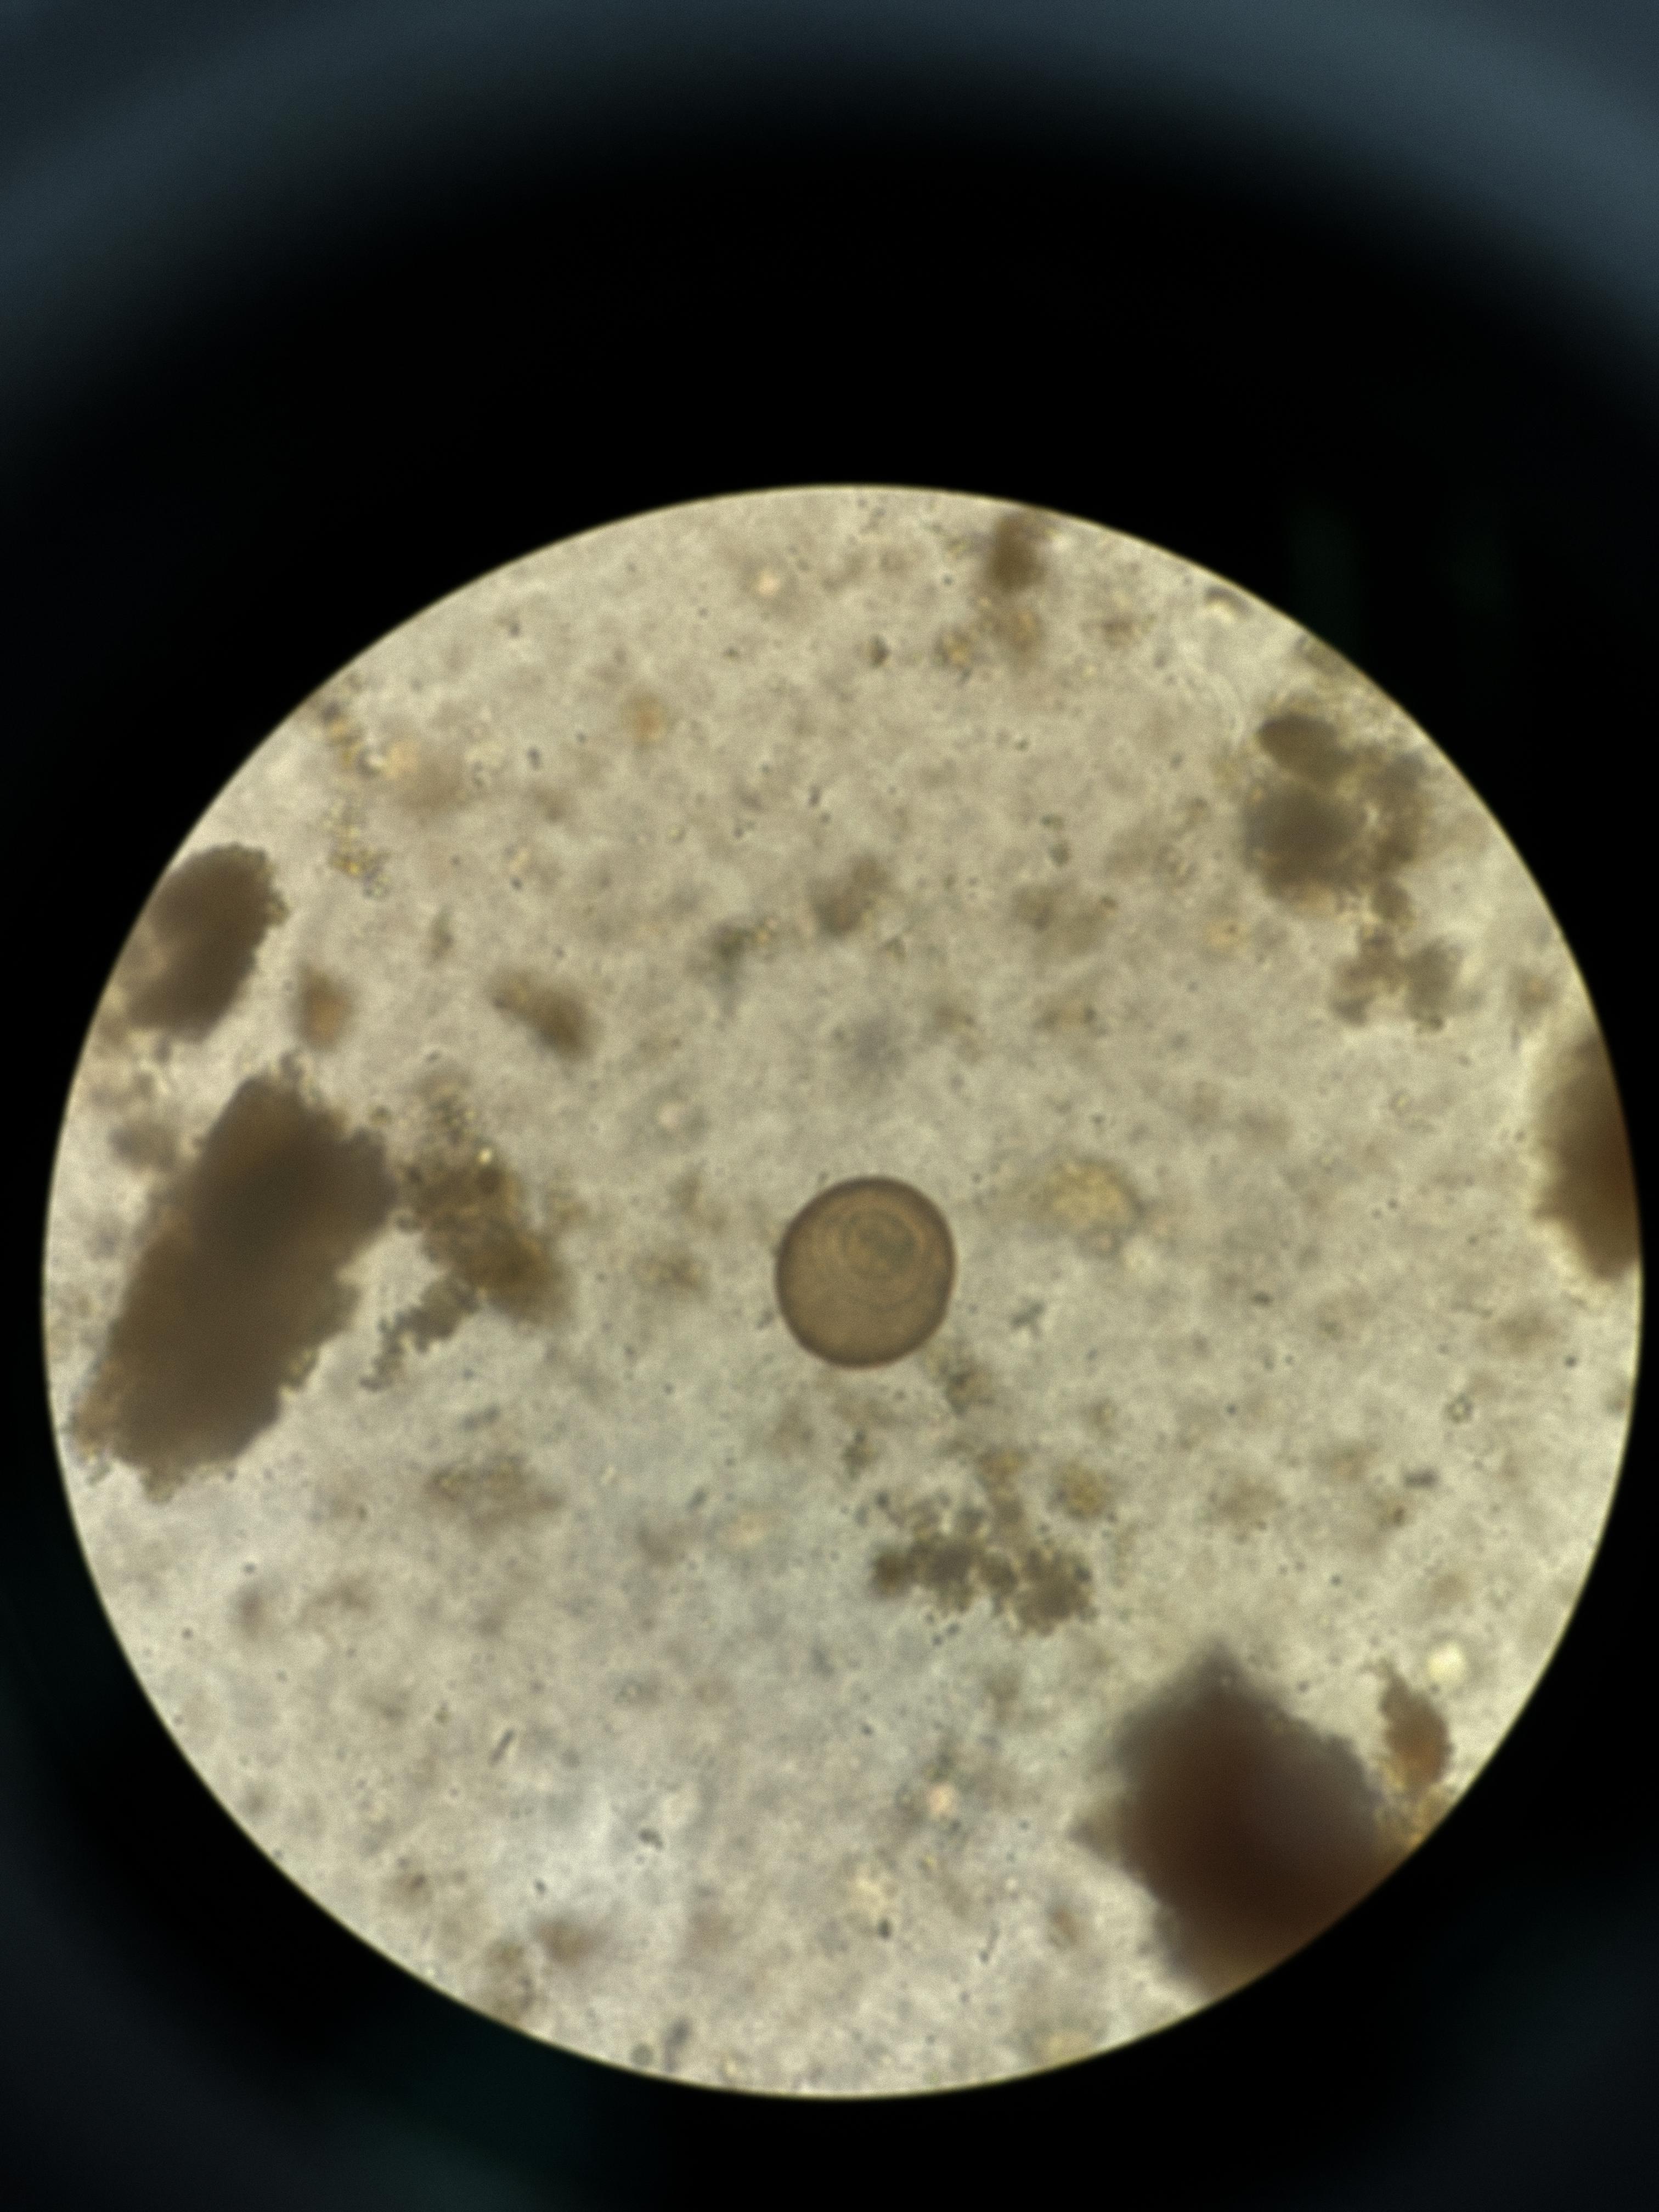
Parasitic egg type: Hymenolepis diminuta